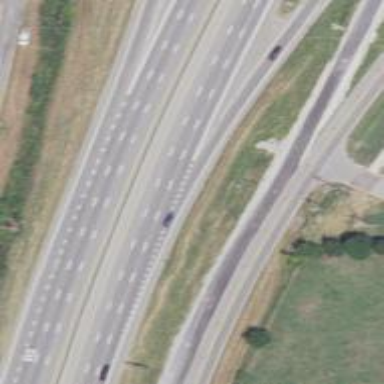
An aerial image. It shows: Motorway junction.